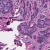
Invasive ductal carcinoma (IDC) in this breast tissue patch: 1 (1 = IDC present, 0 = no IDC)